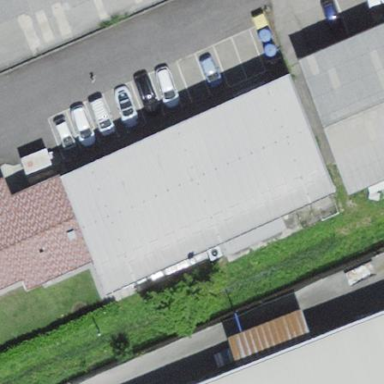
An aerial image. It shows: Industrial building.